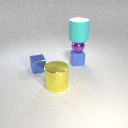
small blue rubber cube below large cyan rubber cylinder